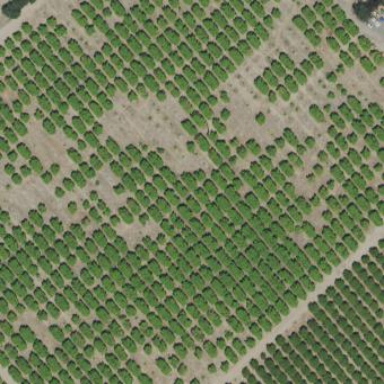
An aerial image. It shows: Orchard that produces citrus fruits.